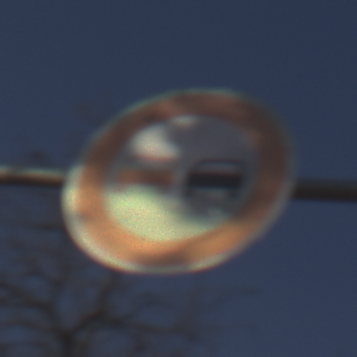
Verkehrszeichen: Ueberholverbot
Umgebung: Outdoor, Nature
Tageszeit: SunriseSunset
Wetter: Clear
Licht: Natural
Jahreszeit: NotSpecified
Kontrast: HighContrast